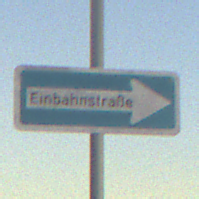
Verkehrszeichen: EinbahnstrasseRechtsweisend
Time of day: SunriseSunset
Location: Outdoor (RoadRail)
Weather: PartlyCloudy
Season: NotSpecified
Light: Natural